Question: I am writing my own implementation for web sockets instead of socket.io and the like.
I have a good handshake but when the client sends to the server I can't figure out how to turn that data into anything useful. Is it an object? Is it a string? Docs say it is an array of raw memory locations outside the V8 heap. ...?

'''
var http = require("http");
var crypto = require("crypto");
var server = http.createServer();
server.on("upgrade", function (req, socket, upgradeHead) {
var crypto = require("crypto");
var shasum = crypto.createHash("sha1");
shasum.update(req.headers["sec-websocket-key"]);
shasum.update("258EAFA5-E914-47DA-95CA-C5AB0DC85B11");
var hash = shasum.digest("hex");
var myVal = new Buffer(hash, "hex").toString('base64');
var head = "";
head += "HTTP/1.1 101 Switching Protocols
";
head += "Connection: Upgrade
";
head += "Upgrade: WebSocket
";
head += "Sec-WebSocket-Accept: " + myVal + "
";
socket.setEncoding("utf8");
socket.write(head);
socket.ondata = function (data, start, end) {
var data = data.toString("utf8", start, end);
console.log(" start: " + start + "
end: " + end + "
data: " + data);
};
});
server.on("request", function (req, res) {
if (req.url === "/e")
process.exit();
if (req.url.indexOf("favicon") !== -1)
return;
var html = " <!DOCTYPE html>
<html>
<head>
<script>
var connection = new WebSocket('ws:localhost:80');
connection.onopen = function () {
console.log('OPEN SUCCESS');
connection.send('I am a message from the client.');
}; connection.onmessage = function(msg) {
console.log(msg);
}
connection.onerror = function (e) { console.log('ERROR'); console.log(e); };
connection.onclose = function (e) { console.log('CLOSE'); console.log(e);};
</script>
</head>
</html>";
res.writeHead(200, { "Content-Type": "text/html" });
res.write(html);
res.end();
});
server.listen(80);
'''
<URL>
<URL>
<URL>
<URL>
<URL>
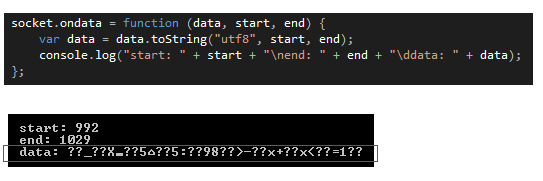
Answer: The main issue is that the WebSocket protocol has evolved a lot since that tutorial was written. If you read the spec that you linked to, section 5.2 talks about the data framing.
<URL>
The main issue that makes your data gibberish is that the data is automatically masked when sent, so you need to process the frame.
Here's an example to decode your sample code. You will need to expand it to cover larger lengths, and handle other parts of the spec.
'''
socket.ondata = function (data, start, end) {
var message = data.slice(start, end);
var FIN = (message[0] & 0x80);
var RSV1 = (message[0] & 0x40);
var RSV2 = (message[0] & 0x20);
var RSV3 = (message[0] & 0x10);
var Opcode = message[0] & 0x0F;
var mask = (message[1] & 0x80);
var length = (message[1] & 0x7F);
var nextByte = 2;
if (length === 126) {
// length = next 2 bytes
nextByte += 2;
} else if (length === 127){
// length = next 8 bytes
nextByte += 8;
}
var maskingKey = null;
if (mask){
maskingKey = message.slice(nextByte, nextByte + 4);
nextByte += 4;
}
var payload = message.slice(nextByte, nextByte + length);
if (maskingKey){
for (var i = 0; i < payload.length; i++){
payload[i] = payload[i] ^ maskingKey[i % 4];
}
}
console.log(payload.toString());
};
'''